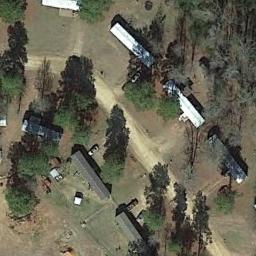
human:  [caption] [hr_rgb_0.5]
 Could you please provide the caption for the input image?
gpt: The mobile home park is on the bare land next to some trees .

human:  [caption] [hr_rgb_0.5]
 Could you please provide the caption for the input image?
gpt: The mobile home park has some trees and mobile homes and a road goes through the mobile home park .

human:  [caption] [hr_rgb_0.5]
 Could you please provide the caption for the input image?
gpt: There are four rows of mobile homes and three paths .

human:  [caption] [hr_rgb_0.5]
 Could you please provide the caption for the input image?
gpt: Many trees are in the mobile home park .

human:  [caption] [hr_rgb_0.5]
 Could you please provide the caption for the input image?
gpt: There are some buildings and green trees in the mobile home park .